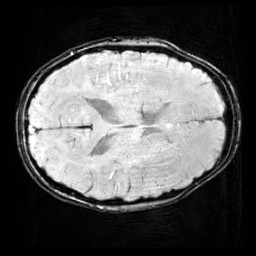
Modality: SWI
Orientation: axial
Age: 13
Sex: male
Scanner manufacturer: siemens
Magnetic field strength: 3 T
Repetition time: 0.027 s
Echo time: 0.02 s